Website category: phone
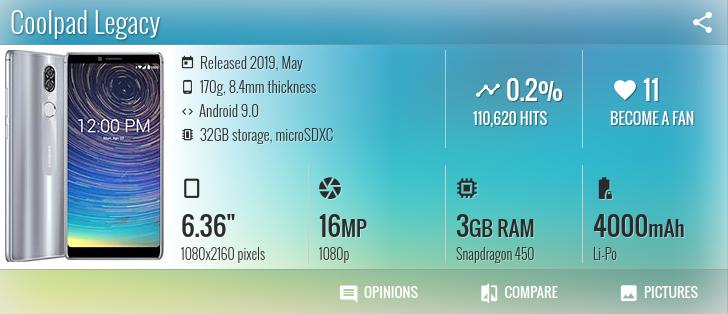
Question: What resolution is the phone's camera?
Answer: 1080p

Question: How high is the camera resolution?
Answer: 1080p

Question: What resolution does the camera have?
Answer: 1080p

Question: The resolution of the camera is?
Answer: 1080p

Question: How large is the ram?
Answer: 3 GB RAM

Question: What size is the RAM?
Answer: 3 GB RAM

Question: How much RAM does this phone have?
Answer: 3 GB RAM

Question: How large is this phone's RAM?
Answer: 3 GB RAM

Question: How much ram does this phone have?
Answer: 3 GB RAM

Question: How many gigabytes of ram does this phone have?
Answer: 3 GB RAM

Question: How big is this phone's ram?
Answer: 3 GB RAM

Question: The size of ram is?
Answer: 3 GB RAM

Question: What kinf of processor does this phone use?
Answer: Snapdragon 450

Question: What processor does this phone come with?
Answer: Snapdragon 450

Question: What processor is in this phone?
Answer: Snapdragon 450

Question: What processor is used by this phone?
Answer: Snapdragon 450

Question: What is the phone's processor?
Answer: Snapdragon 450

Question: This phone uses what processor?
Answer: Snapdragon 450

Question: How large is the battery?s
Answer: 4000 mAh

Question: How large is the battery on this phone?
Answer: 4000 mAh

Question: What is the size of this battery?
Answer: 4000 mAh

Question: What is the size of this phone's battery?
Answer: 4000 mAh

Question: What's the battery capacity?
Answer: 4000 mAh

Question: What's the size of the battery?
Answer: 4000 mAh

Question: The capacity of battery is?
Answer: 4000 mAh